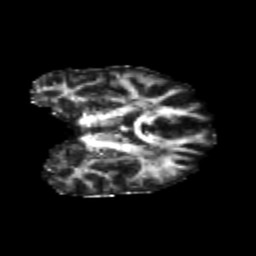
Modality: FA
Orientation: coronal
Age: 26
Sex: male
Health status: healthy
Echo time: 0.074 s